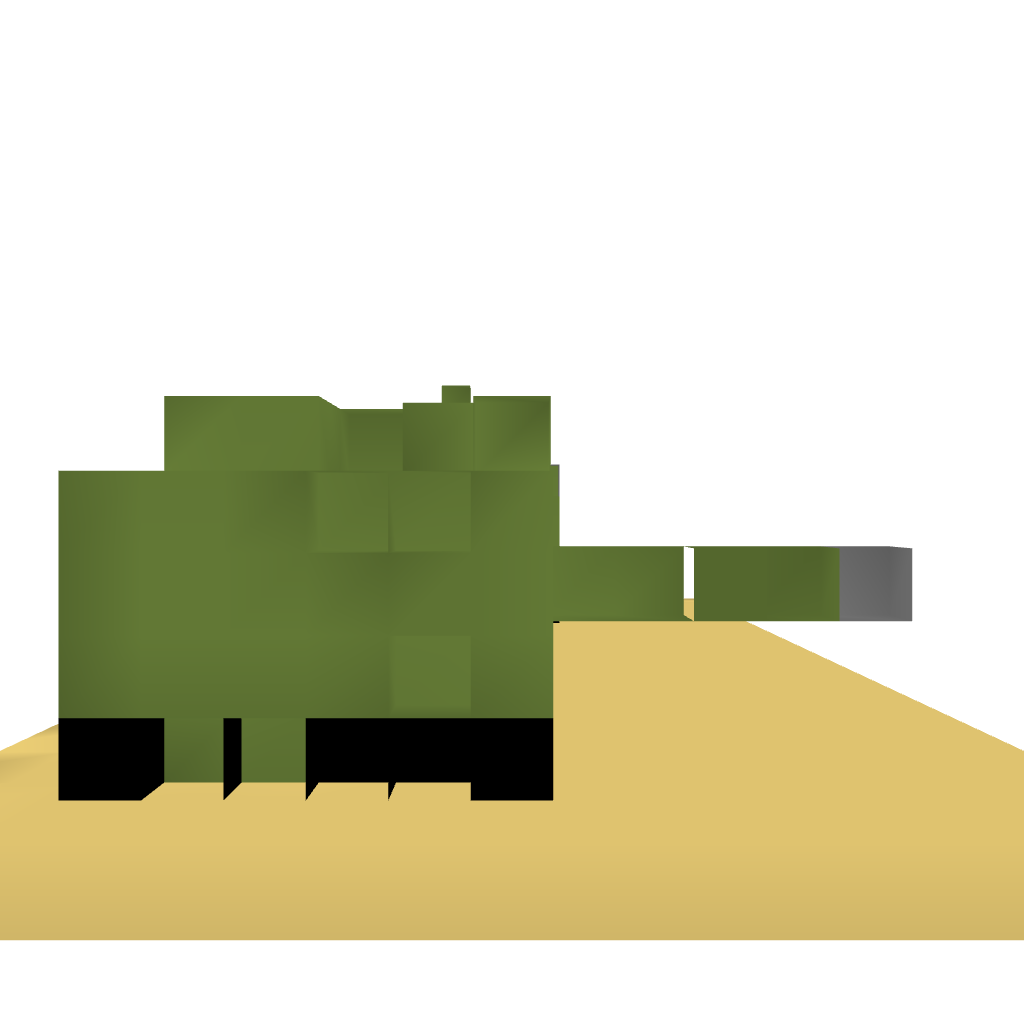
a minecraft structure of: Tank+Cible bad low quality